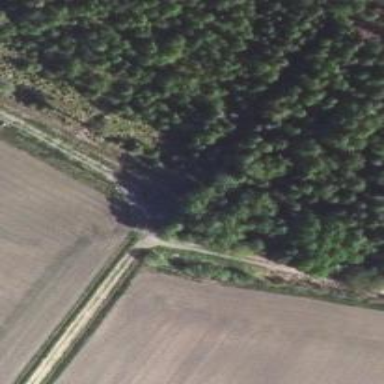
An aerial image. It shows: Track road.